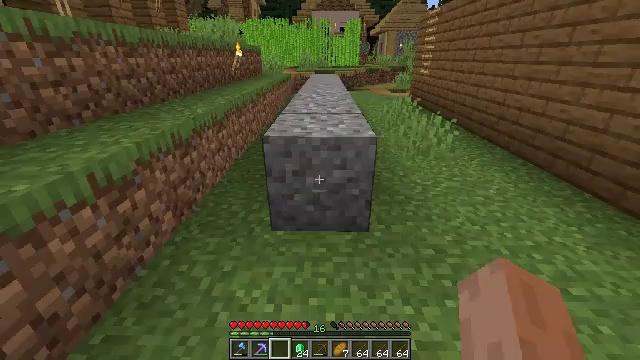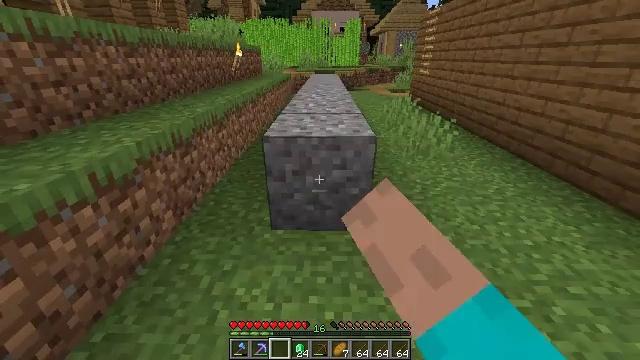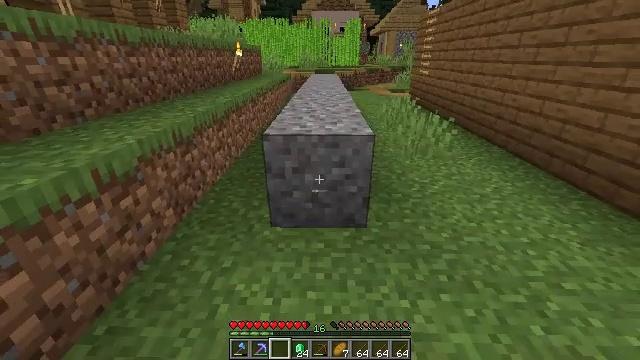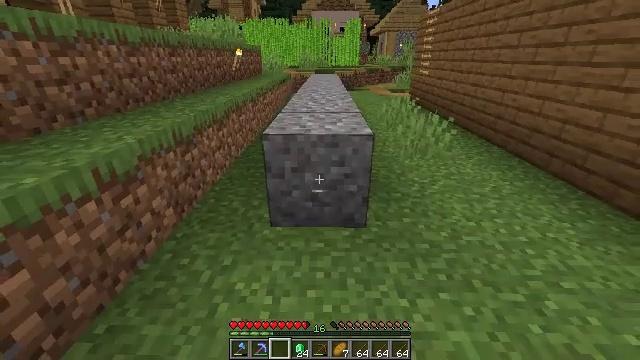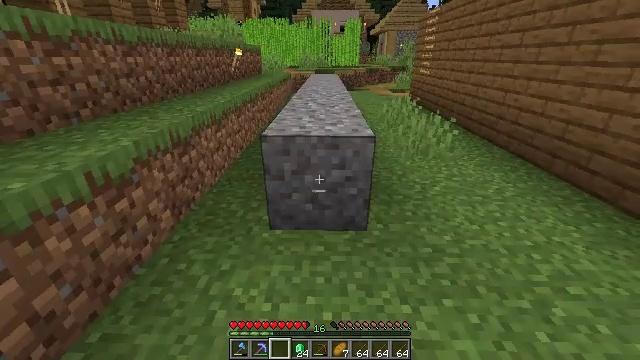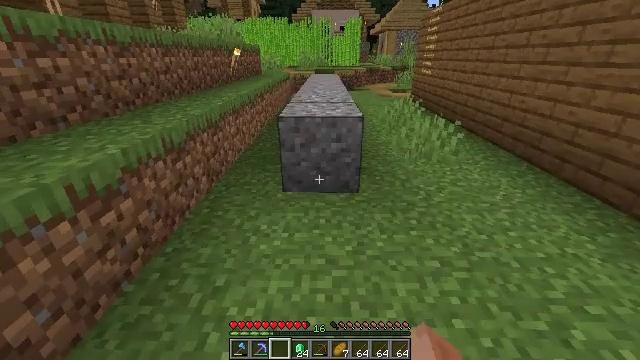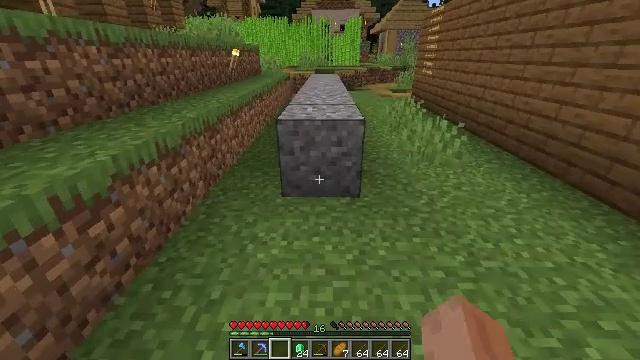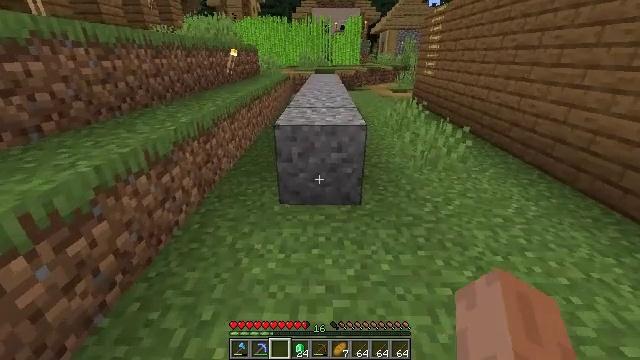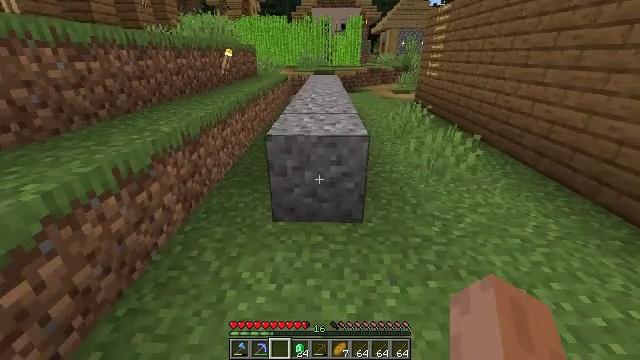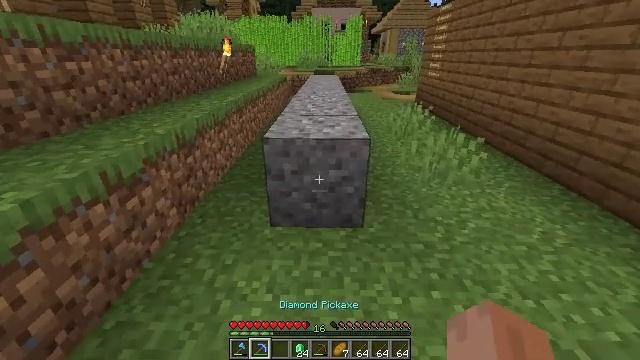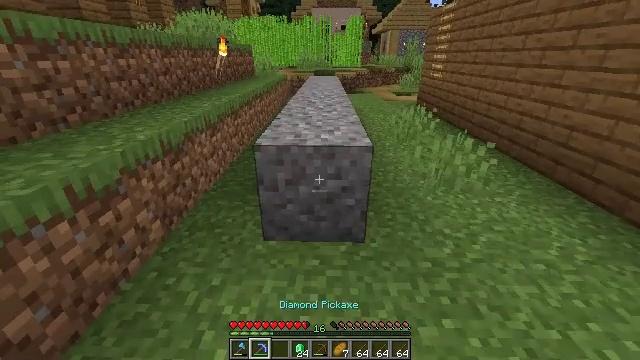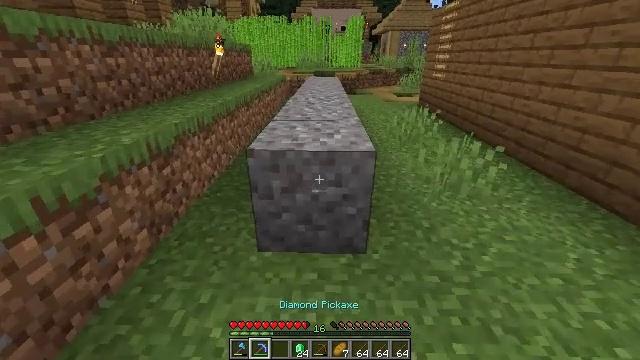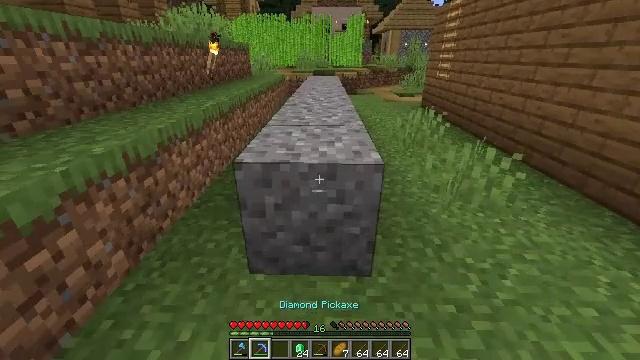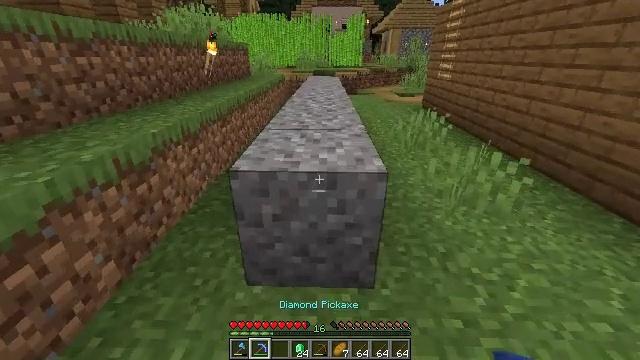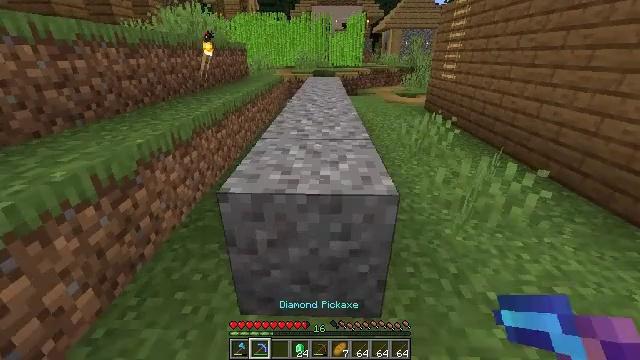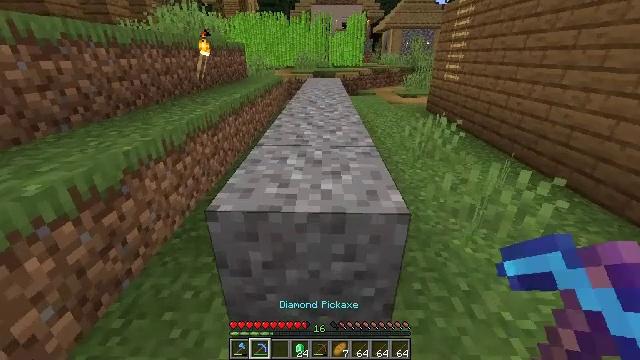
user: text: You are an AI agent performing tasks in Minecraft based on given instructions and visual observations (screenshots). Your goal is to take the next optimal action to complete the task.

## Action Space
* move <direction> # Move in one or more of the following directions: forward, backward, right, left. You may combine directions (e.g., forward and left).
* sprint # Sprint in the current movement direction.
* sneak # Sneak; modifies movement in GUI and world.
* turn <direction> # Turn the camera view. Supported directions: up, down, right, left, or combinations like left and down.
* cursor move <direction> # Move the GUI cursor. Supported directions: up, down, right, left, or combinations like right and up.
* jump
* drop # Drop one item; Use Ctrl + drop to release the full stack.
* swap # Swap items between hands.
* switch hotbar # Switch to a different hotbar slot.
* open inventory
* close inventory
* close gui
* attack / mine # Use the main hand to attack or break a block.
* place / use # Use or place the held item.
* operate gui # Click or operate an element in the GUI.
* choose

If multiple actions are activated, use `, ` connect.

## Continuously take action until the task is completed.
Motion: motion action
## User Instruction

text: Dig through gravel to clear a path.
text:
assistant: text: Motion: use / place
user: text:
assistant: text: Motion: use / place
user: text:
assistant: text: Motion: use / place
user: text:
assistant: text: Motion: move forward
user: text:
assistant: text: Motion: move forward
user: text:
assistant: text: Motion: move forward
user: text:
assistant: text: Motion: move forward
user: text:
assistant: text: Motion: move forward
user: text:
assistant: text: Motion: move forward
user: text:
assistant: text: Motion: move forward
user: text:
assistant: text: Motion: move forward
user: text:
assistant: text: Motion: move forward
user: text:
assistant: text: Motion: move forward
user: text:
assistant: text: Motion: move forward
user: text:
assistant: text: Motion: no_op
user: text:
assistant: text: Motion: no_op
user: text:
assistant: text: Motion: attack / mine
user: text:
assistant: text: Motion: attack / mine
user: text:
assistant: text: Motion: attack / mine
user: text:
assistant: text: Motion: attack / mine
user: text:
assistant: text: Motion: attack / mine
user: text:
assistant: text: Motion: attack / mine
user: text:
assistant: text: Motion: attack / mine
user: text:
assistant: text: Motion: attack / mine
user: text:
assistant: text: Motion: attack / mine
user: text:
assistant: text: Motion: attack / mine
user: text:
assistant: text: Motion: attack / mine
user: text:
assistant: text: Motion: attack / mine
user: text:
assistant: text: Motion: attack / mine
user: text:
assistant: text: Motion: attack / mine